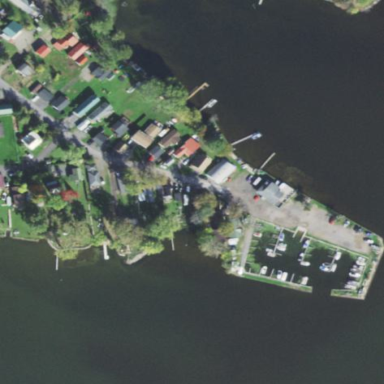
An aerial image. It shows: Marina on leisure land.